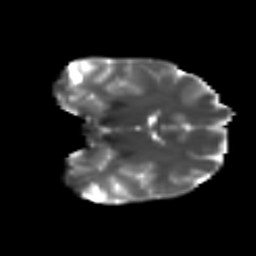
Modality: T2w
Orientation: coronal
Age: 17
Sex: female
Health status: ill
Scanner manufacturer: ge
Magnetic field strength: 3 T
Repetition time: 6.752 s
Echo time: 0.079 s